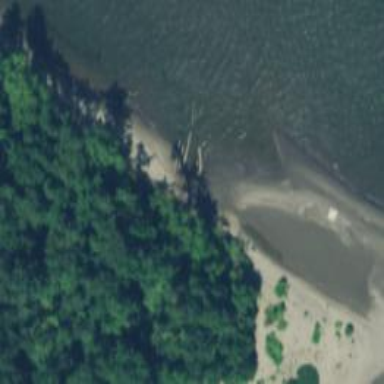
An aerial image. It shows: Sandy beach.